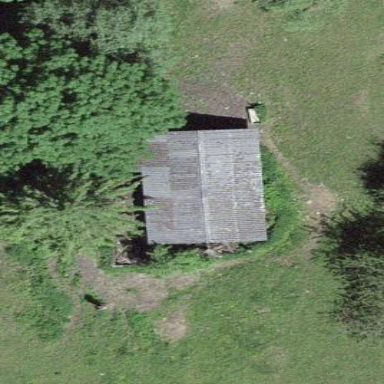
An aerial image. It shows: Cabin is depicted in the image.